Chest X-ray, PA view. Patient: 48 years old, sex M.
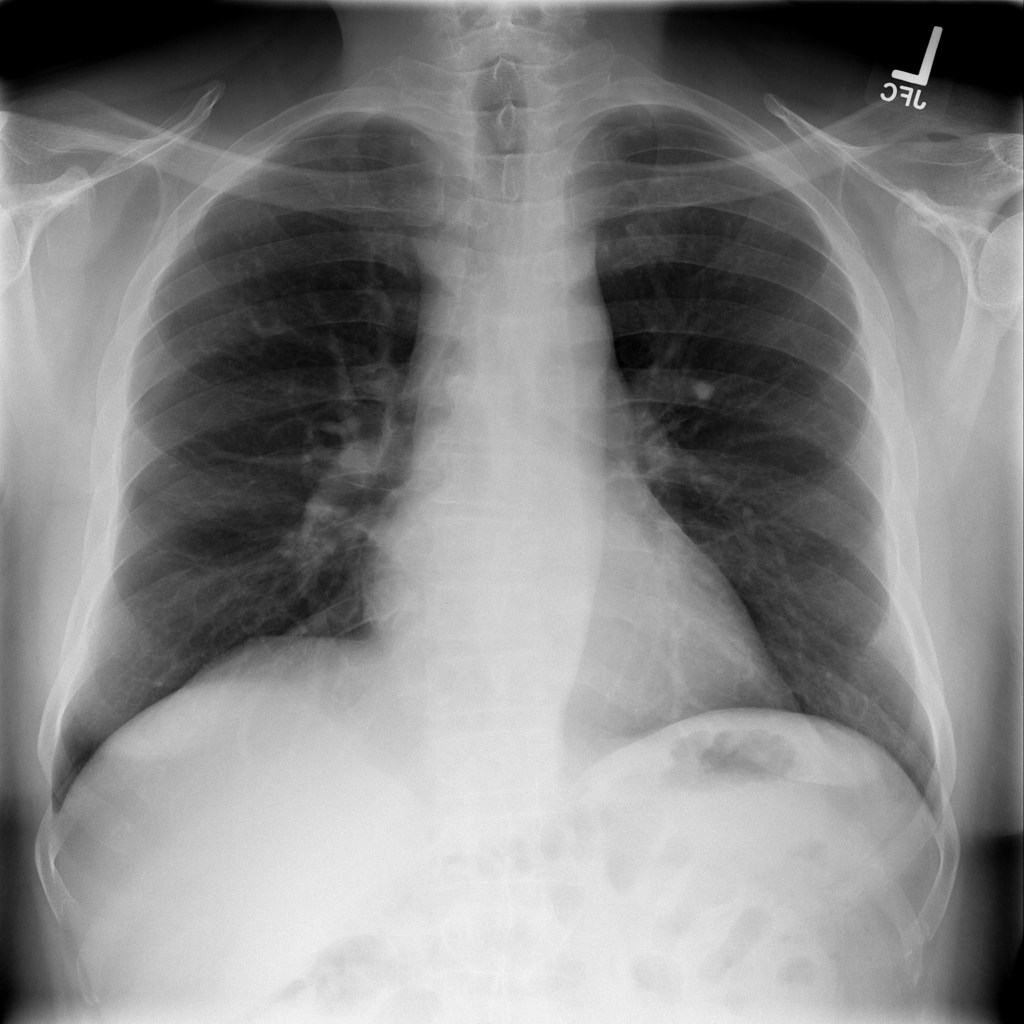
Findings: Infiltration, Nodule